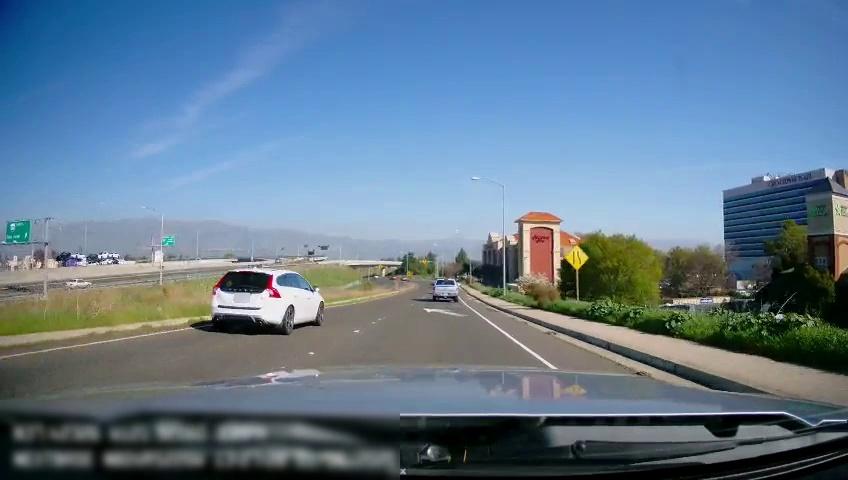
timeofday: Day
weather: Sunny
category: Drivable Space
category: Drivable Space
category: Drivable Space
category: Vehicles | SUV
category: Vehicles | Car
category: Vehicles | Truck
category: Lanes | Current Lane
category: Lanes | Current Lane
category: Lanes | Opposite Lane
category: Lanes | Alternate Lane
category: Traffic | Signs
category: Traffic | Signs
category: Traffic | Signs